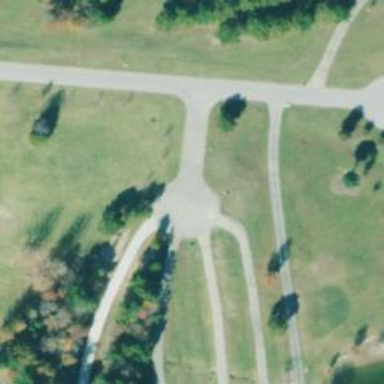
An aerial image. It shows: Driveway.